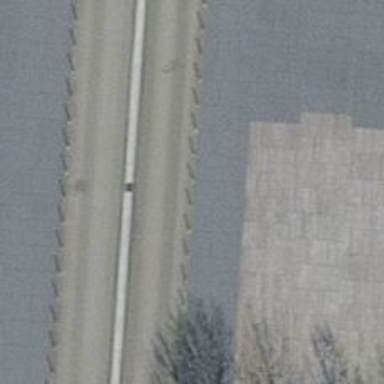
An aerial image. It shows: Footway.